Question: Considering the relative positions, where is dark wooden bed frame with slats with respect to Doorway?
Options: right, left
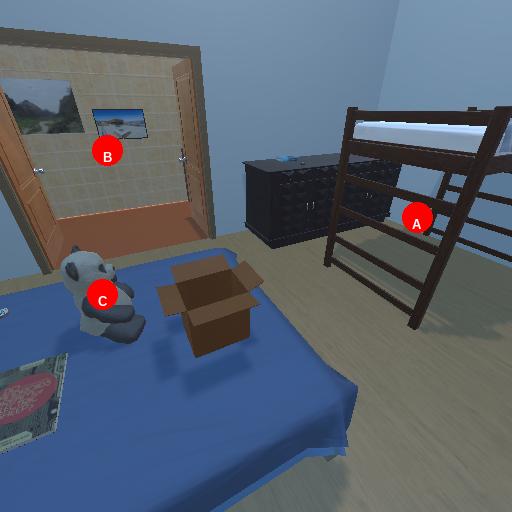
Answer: right